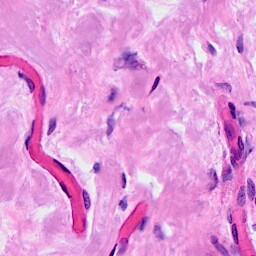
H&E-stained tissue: Breast